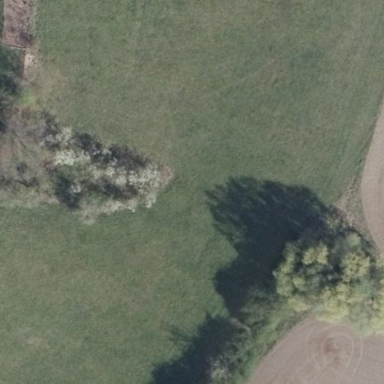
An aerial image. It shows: Beautiful meadow.